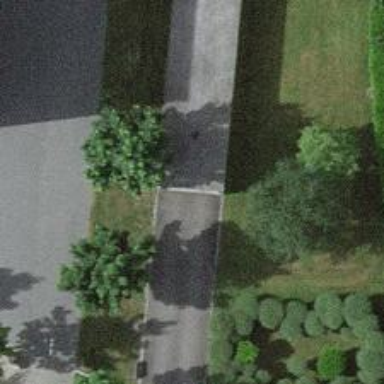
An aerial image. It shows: Parking entrance.